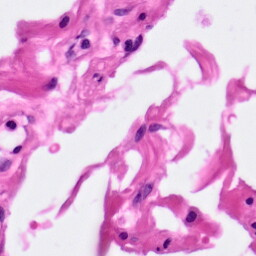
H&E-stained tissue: Pancreatic